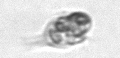
Label: Mesodinium